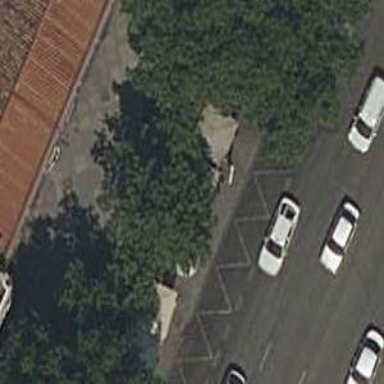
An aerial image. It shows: Toilets are available here.